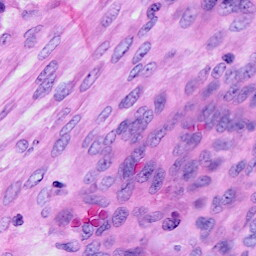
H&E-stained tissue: Ovarian